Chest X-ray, PA view. Patient: 44 years old, sex F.
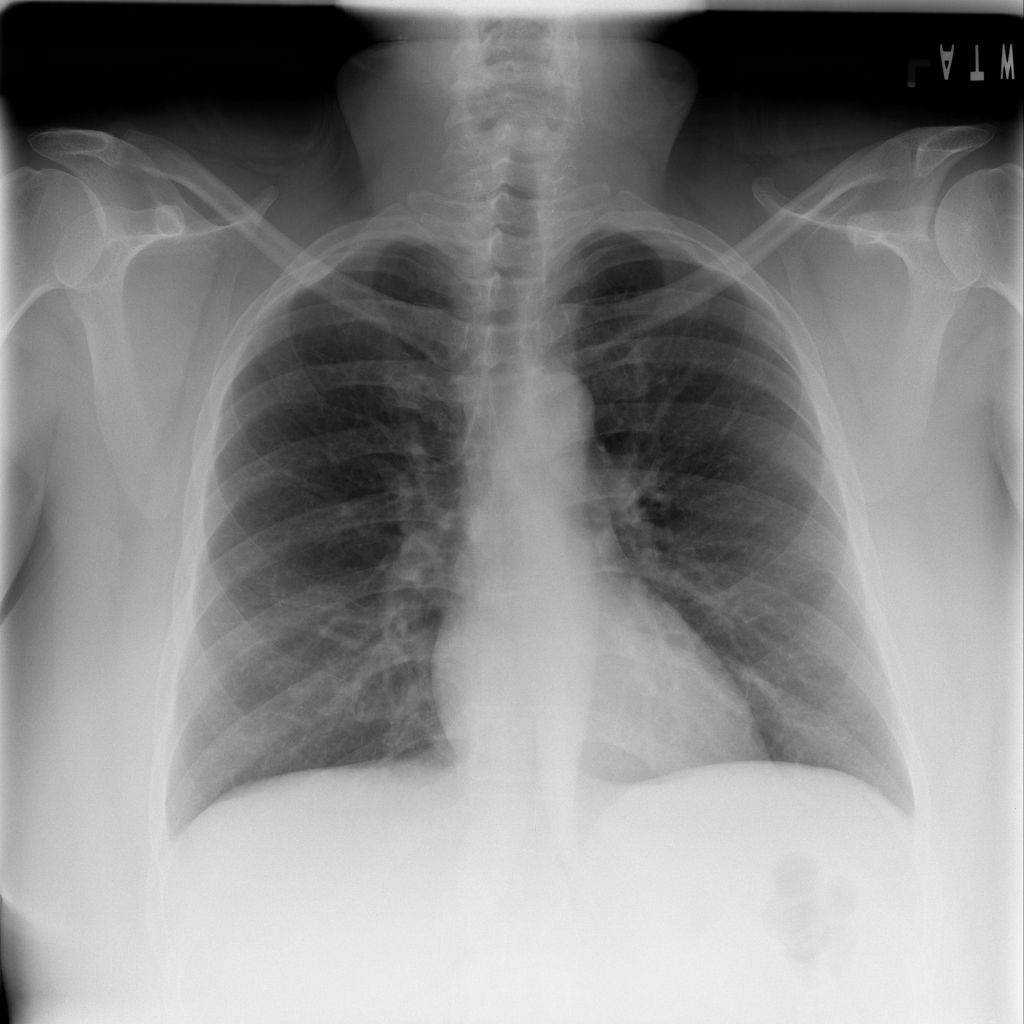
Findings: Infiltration